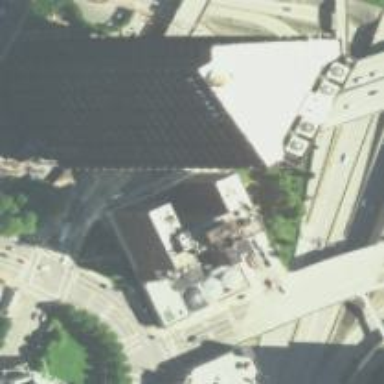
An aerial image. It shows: Hotel building with flat roof.